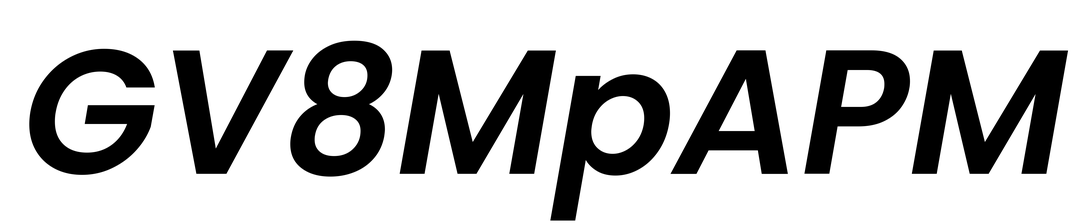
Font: Poppins-SemiBoldItalic